Question: In my app i'm using the time picker for setting the time.It is working fine.But when i am changing the region format into chinese the picker view is changing but the i cant roll the minute bar.How to slve this issue.please help.
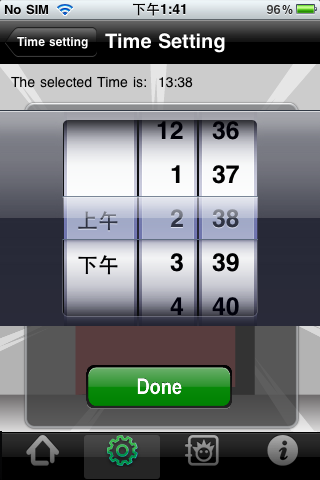
Answer: I got the bug fixed.
The problem was with the IBOutlet.When we shrink the size of picker the rolling bar of hour will not work properly.